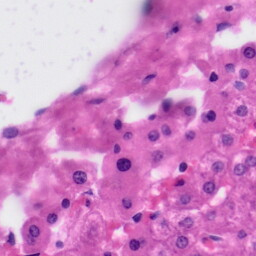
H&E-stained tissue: Liver